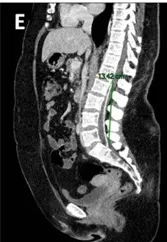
(E) Lumbar CT scanner sagittal view showing the initially placed fourth ventricle to cervical subarachnoid space shunt located at L2-S1 level measuring around 15 cm in length and 2.5 mm in diameter.
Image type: radiology (ct)